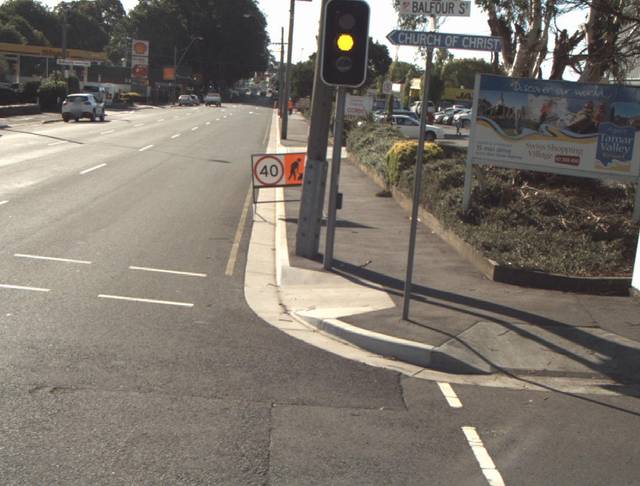
Region: Australia
Coordinates: -41.445, 147.138